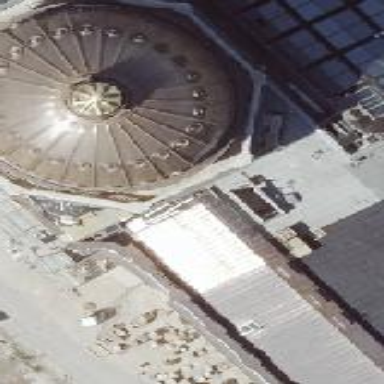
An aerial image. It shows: Building with green domed roof.